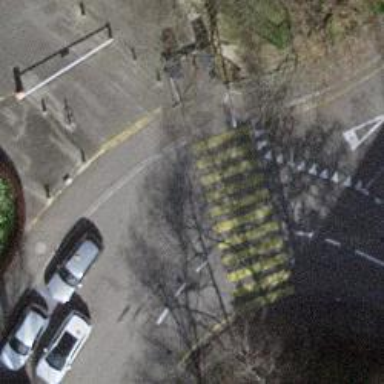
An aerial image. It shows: Uncontrolled road crossing.